Question: I followed <URL> to create an audio player.
Now
For example, at 00:32 of the current audio, display a Toast.
The interface should look like this :

The white dots represents the events in this case.
Any idea?
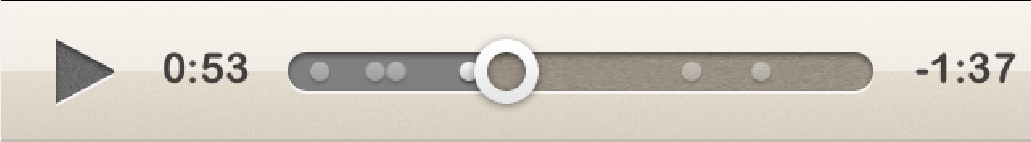
Answer: I found it guys, here is my code (that worked perfectly)
'''
private ImageView CreateWhiteDot(int time) {
ImageView WhiteDot = new ImageView(getApplicationContext());
float x = 0;
float y = 0;
WhiteDot.setImageResource(R.drawable.stop_dot_inactive);
x = sbStopPlayerSlider.getX() + 15;
x += ((sbStopPlayerSlider.getWidth() - 30) * time * 1000)
/ mpAudioPlayer.getDuration();
WhiteDot.setX(x);
y = sbStopPlayerSlider.getTranslationY()
+ sbStopPlayerSlider.getHeight() / 2;
WhiteDot.setY(y);
return WhiteDot;
}
'''